Question: I've got a memory leak in my web app. It looks like there are references to HTML elements that are no longer necessary and I can see this in the Chrome Developer Tools Profile Snapshots. How can I identify which HTML elements are being displayed in the Snapshot Summary view? For example, in the screenshot below, I'm diving into an HTMLAnchorElement and I'd like to know which one that is. If I can get the "className" or "innerHTML" values of the element, I will be able to identify it, but I can't seem to get the values. Anyone know how I can do this?

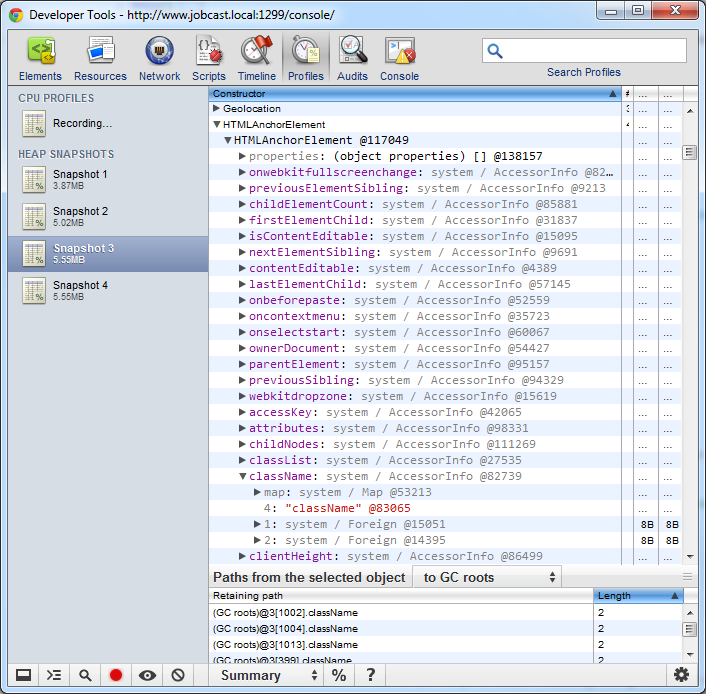
Answer: Not sure if I understand the question correctly, but you might want to take a look at the documentation for finding detached DOM tree entries:
<URL>.